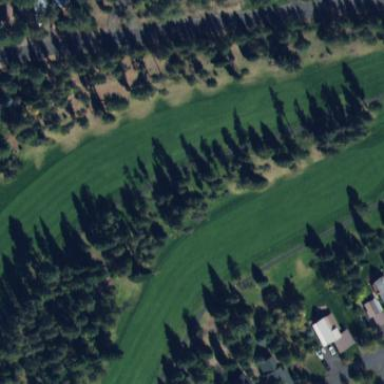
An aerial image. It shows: Area of rough grass used for golf.